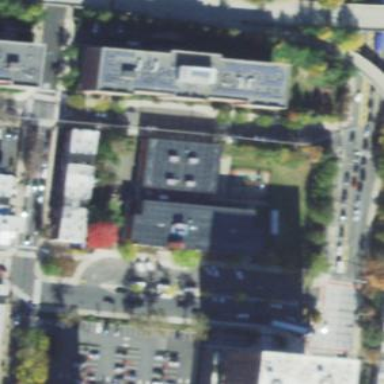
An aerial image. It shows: School building.